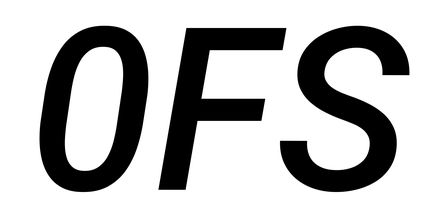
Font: Roboto-Italic_Medium_Italic